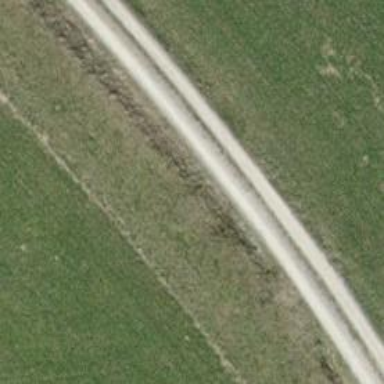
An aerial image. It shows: Pebblestone track with grade2 tracktype.